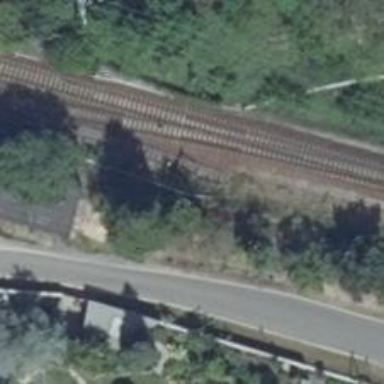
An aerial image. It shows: Railway yard in service.